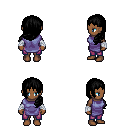
a pixel art fantasy rpg character, female body template, human, dark skin, chain tabard jacket, magenta pants, black left-swept hairstyle, white cloth bandages, four views (front, back, left, right), 2x2 character sprite sheet, small pixel art, hard edges, no anti-aliasing